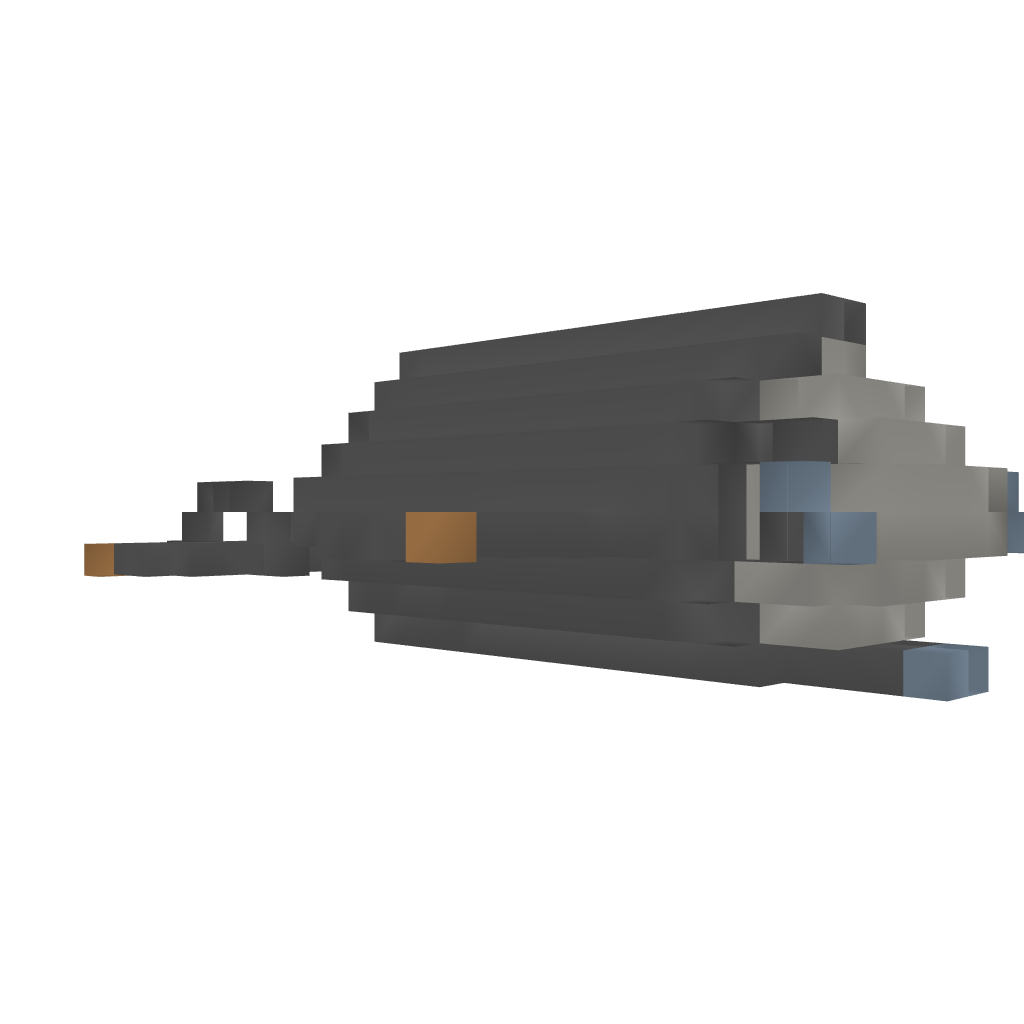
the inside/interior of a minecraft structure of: Small Atlantis Sub